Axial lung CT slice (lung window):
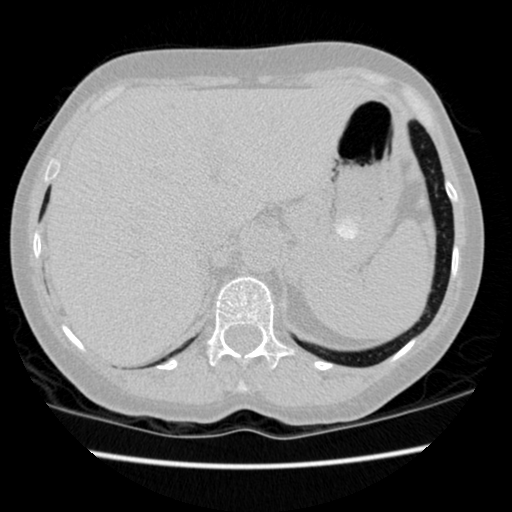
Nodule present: no